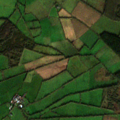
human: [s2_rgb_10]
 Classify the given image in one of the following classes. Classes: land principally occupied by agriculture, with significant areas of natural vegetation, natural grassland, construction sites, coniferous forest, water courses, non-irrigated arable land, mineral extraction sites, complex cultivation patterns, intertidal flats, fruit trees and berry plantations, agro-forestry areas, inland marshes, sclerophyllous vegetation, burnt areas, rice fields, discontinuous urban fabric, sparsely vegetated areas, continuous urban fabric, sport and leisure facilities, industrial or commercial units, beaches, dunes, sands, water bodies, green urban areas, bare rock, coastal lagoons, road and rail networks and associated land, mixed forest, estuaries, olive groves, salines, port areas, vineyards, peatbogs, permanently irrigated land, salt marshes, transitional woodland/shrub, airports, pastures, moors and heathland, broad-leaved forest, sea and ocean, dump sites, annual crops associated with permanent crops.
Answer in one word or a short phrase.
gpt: non-irrigated arable land, pastures, coniferous forest, mixed forest